Aerial crown-view tile of a tropical tree (Barro Colorado Island, Panama), acquired 20250512:
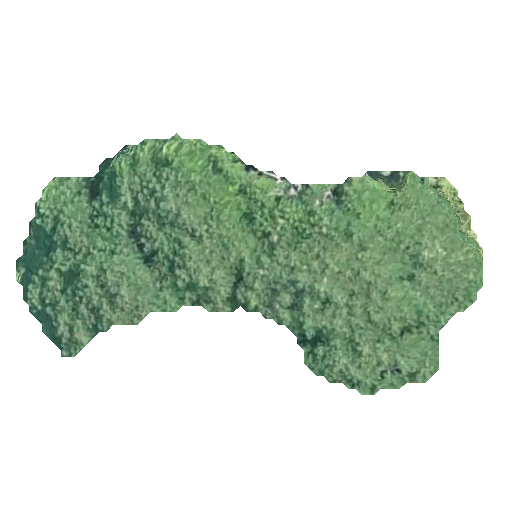
Species: Jacaranda copaia
GBIF accepted scientific name: Jacaranda copaia
Crown area: 111.763 m²